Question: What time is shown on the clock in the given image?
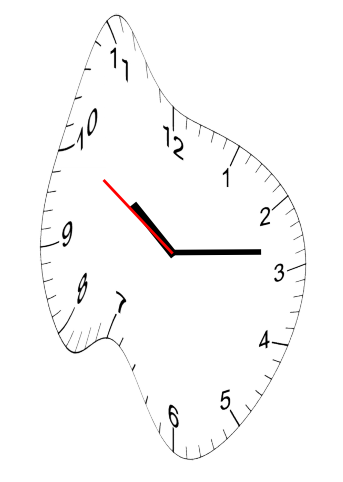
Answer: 10:13:50